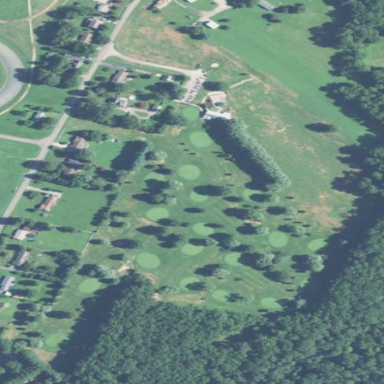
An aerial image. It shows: Golf course surrounded by greenery.